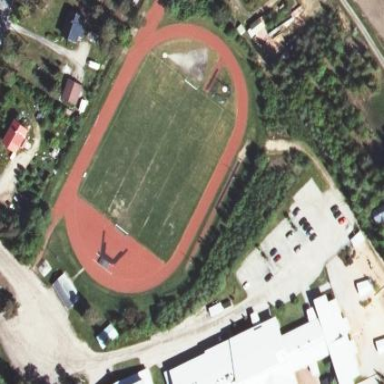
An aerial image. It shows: Sports centre in the leisure land.